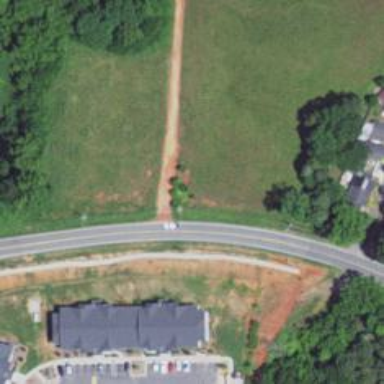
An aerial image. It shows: Secondary road.